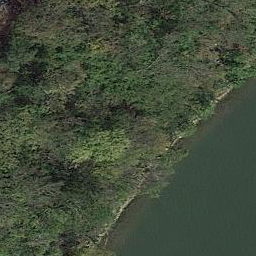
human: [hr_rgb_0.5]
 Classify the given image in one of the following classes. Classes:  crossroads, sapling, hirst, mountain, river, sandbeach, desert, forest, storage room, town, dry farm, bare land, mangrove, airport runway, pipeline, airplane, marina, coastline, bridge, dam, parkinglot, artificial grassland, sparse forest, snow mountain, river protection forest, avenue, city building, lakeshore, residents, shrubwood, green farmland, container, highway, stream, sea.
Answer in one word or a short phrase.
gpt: river protection forest